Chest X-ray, PA view. Patient: 50 years old, sex M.
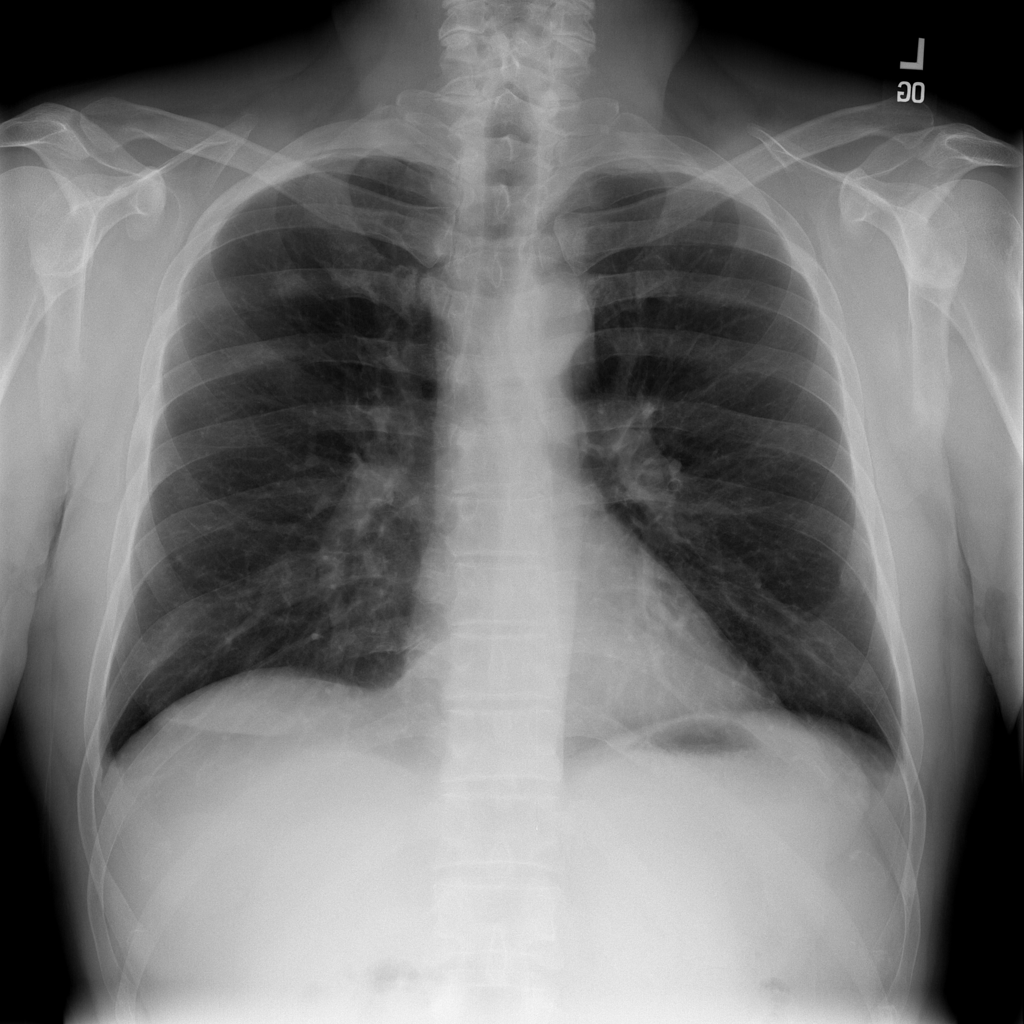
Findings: No Finding